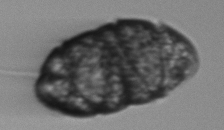
Label: Margalefidinium